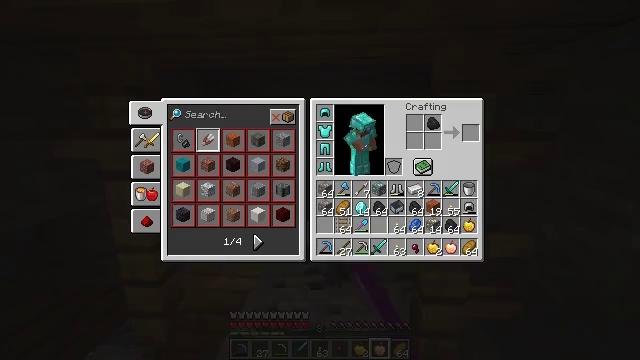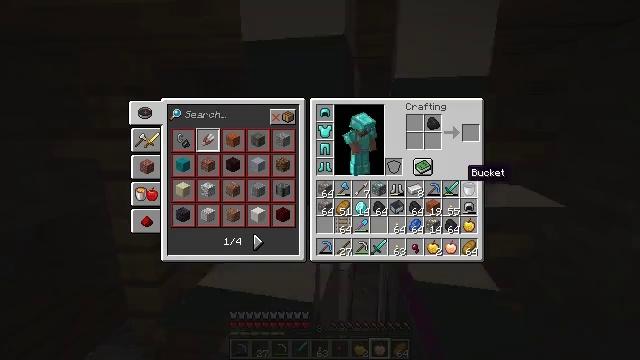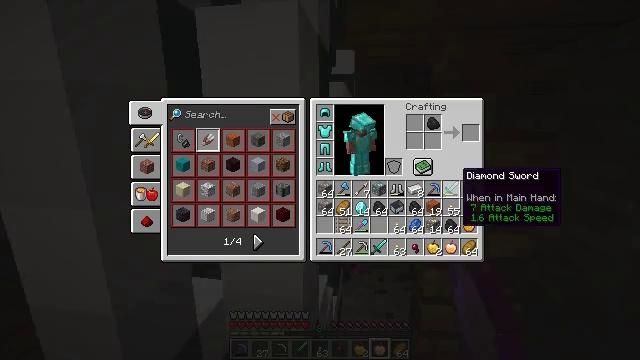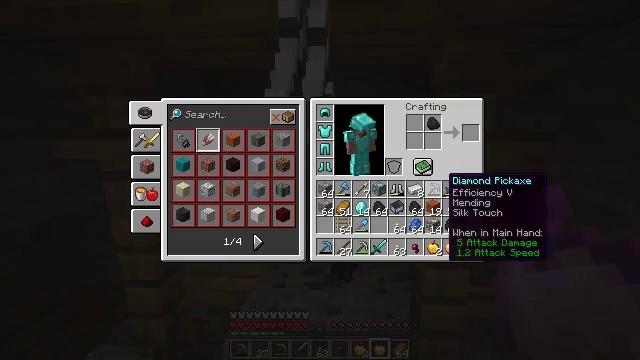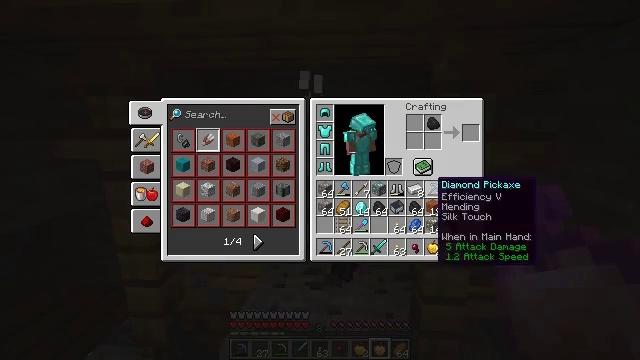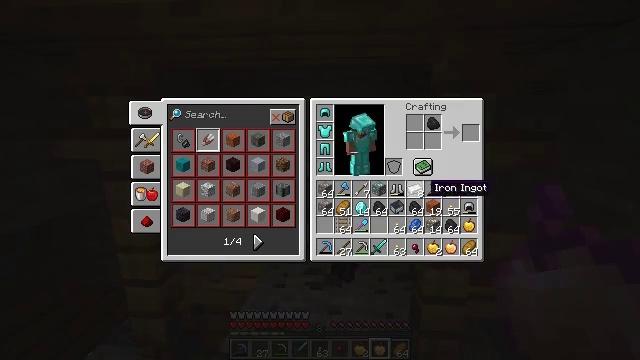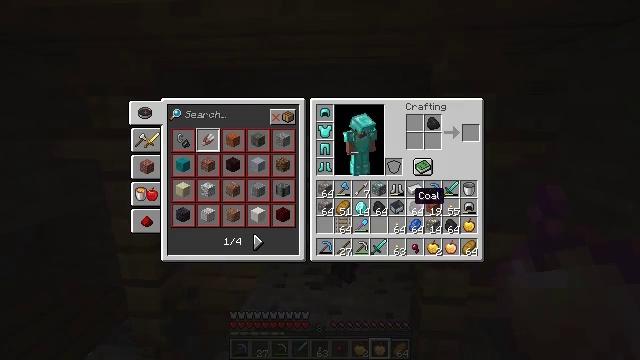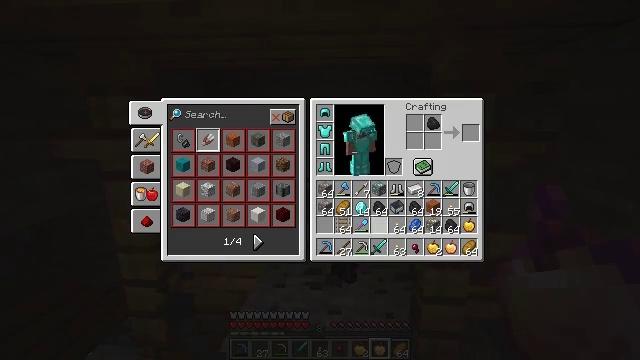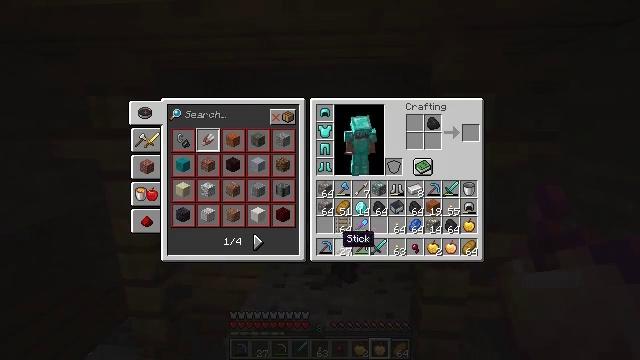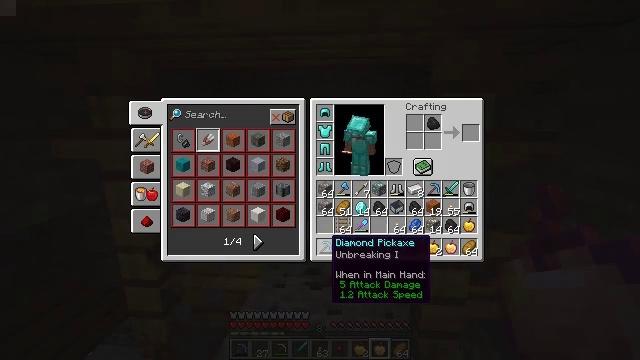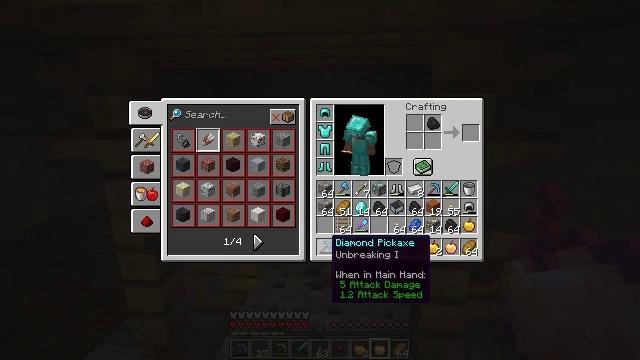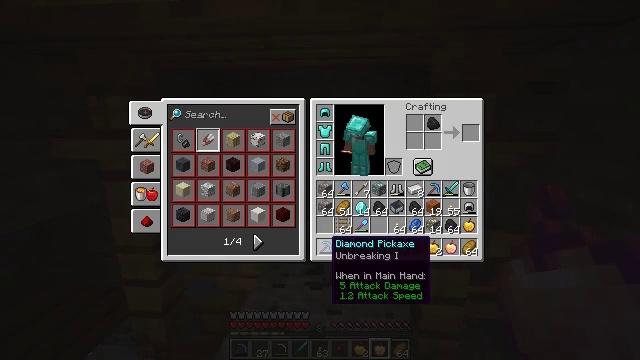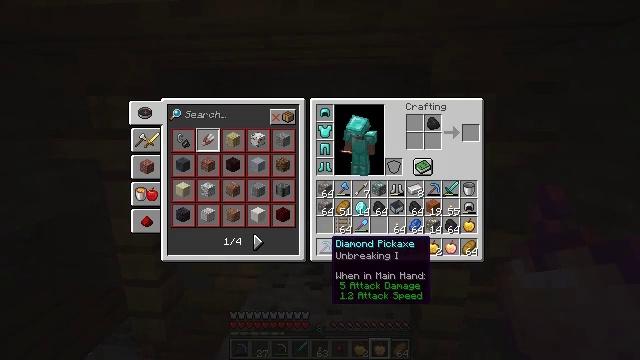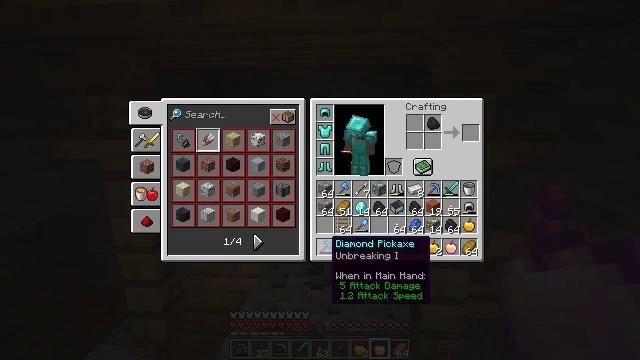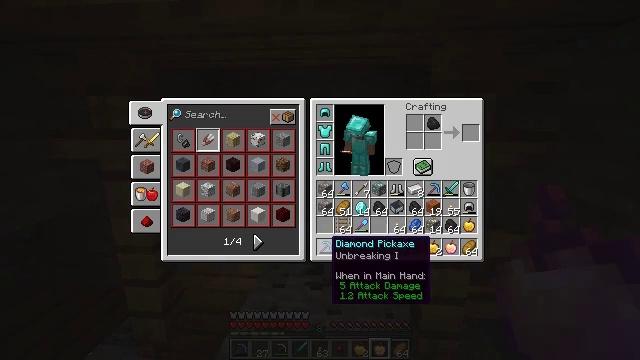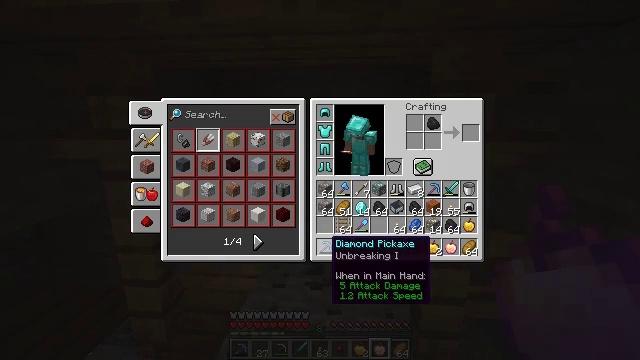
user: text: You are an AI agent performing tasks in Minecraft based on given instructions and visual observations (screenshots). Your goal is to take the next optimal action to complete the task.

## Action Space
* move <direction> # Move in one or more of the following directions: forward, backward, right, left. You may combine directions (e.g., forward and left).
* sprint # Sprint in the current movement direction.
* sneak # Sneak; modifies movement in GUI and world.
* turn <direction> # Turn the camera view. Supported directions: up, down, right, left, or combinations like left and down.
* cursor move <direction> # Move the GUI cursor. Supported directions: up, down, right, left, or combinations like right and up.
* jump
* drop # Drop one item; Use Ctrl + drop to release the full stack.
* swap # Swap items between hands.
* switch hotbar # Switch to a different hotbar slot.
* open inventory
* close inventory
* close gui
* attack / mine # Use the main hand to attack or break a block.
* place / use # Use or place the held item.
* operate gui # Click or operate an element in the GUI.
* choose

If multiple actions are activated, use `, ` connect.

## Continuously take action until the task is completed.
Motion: motion action
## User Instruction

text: Remove a pair of iron boots from the inventory.
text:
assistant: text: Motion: open gui
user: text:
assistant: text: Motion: no_op
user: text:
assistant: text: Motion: cursor move left
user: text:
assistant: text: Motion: cursor move left
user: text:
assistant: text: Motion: no_op
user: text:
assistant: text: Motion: cursor move left and down
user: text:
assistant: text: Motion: cursor move left and down
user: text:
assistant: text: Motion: cursor move left and down
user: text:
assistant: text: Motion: cursor move left
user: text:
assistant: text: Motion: no_op
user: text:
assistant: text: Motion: no_op
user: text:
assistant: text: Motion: no_op
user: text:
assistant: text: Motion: no_op
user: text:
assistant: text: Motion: no_op
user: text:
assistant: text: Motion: no_op
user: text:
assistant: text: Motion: no_op
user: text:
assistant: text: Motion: no_op
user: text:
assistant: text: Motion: no_op
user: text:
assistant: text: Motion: no_op
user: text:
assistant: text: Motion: no_op
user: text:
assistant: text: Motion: no_op
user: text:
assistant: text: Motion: no_op
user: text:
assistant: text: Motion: no_op
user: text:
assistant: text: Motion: no_op
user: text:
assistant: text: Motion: no_op
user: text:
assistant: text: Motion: no_op
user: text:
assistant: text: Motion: no_op
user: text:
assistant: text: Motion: no_op
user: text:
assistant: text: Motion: no_op
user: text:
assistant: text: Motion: no_op